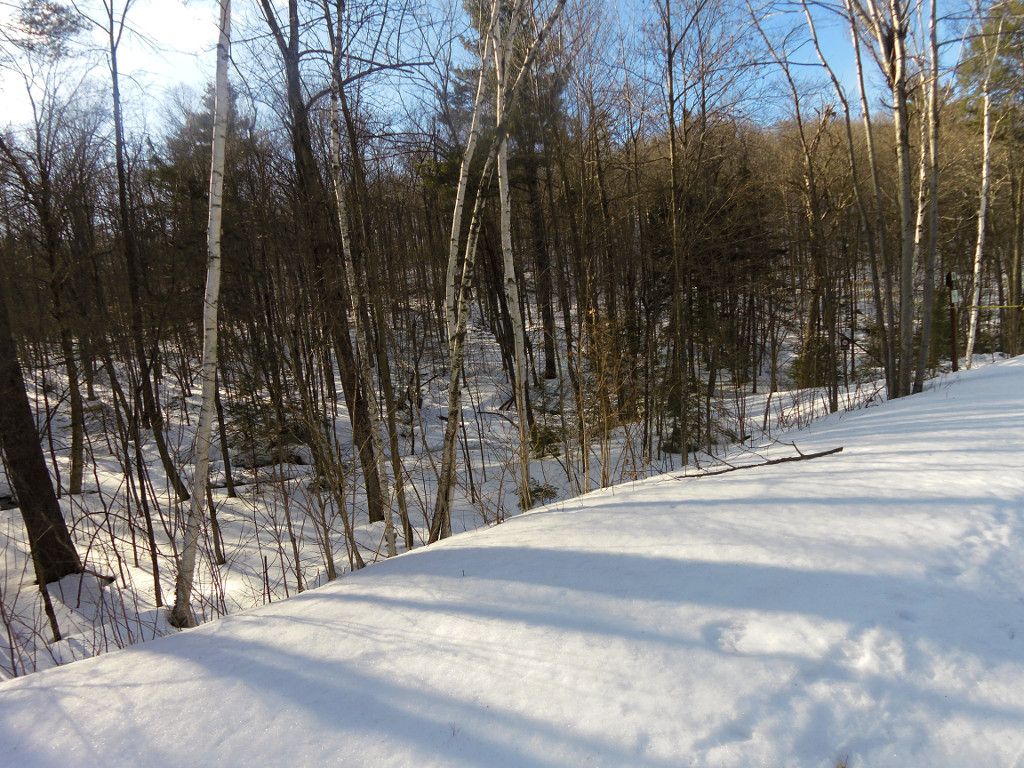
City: ottawa-gatineau